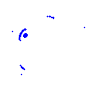
Particle: electron